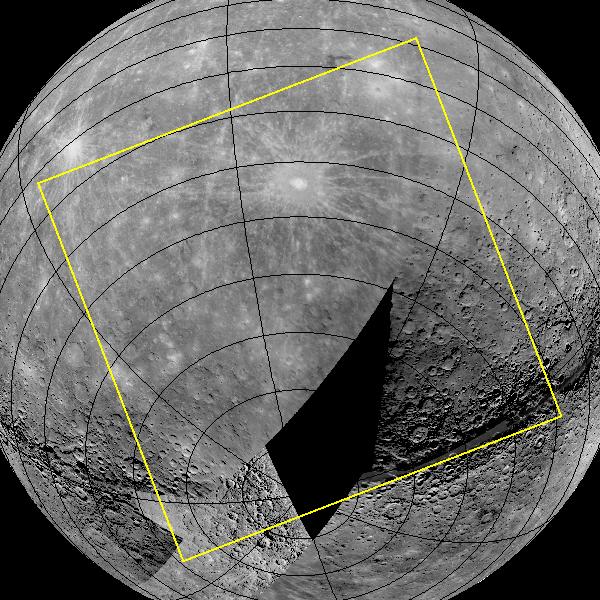
First Orbital Image Planned for March 29 Solar System, MESSENGER